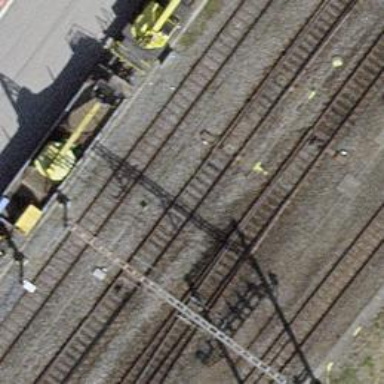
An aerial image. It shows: Railway switch.